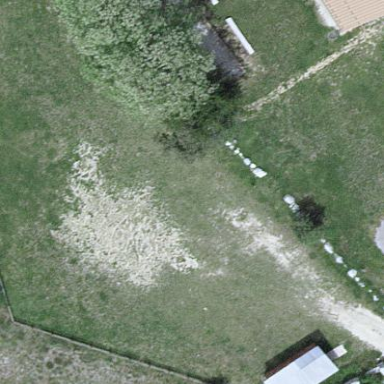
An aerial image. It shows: Unpaved parking area.